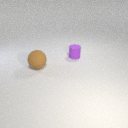
small purple rubber cylinder behind large brown rubber sphere